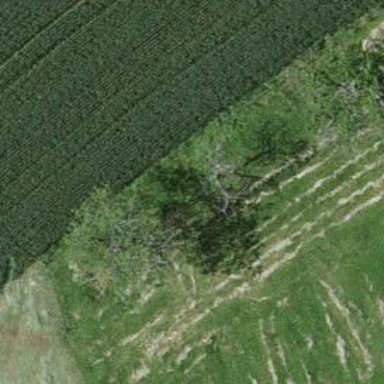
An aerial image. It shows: Single tag "natural: tree."